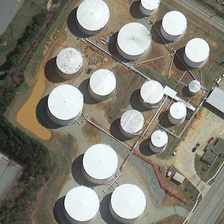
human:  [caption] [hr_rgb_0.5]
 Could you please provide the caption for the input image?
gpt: many white storage tanks are near a road and some green trees .

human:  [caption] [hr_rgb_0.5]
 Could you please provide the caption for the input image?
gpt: many white storage tanks are near a road and some green trees .

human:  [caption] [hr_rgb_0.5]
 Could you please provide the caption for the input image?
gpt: many white storage tanks are near a road and some green trees .

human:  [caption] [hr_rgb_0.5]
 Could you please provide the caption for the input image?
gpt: many white storage tanks are near a road and some green trees .

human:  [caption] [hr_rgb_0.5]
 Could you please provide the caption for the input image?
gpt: many white storage tanks are near a road and some green trees .